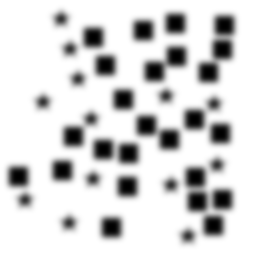
Squares: 25
Triangles: 0
Stars: 13
Total shapes: 38